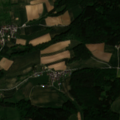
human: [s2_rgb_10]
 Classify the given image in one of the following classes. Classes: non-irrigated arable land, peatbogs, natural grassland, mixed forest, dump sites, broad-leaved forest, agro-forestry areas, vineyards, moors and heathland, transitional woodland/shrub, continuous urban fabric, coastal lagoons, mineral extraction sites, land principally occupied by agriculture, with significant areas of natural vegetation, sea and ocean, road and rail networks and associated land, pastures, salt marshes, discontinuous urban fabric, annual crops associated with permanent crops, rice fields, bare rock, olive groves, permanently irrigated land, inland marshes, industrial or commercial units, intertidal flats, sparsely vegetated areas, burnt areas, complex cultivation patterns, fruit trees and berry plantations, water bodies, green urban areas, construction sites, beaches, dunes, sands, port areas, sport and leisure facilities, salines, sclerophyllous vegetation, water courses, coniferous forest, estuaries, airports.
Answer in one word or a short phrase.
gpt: non-irrigated arable land, complex cultivation patterns, land principally occupied by agriculture, with significant areas of natural vegetation, mixed forest